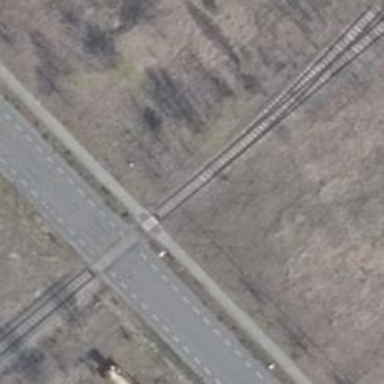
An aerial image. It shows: Railway crossing.